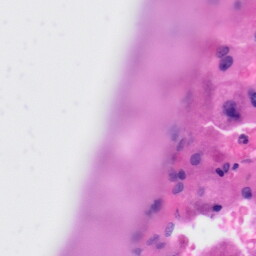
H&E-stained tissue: Liver